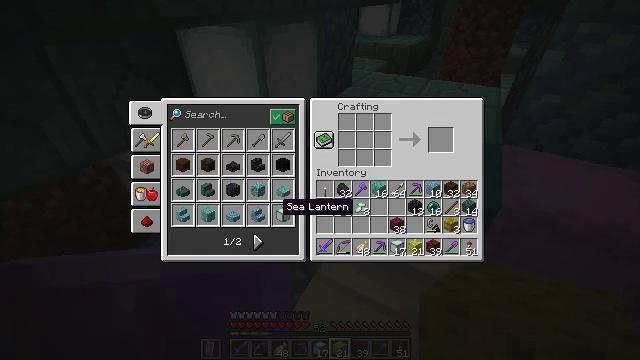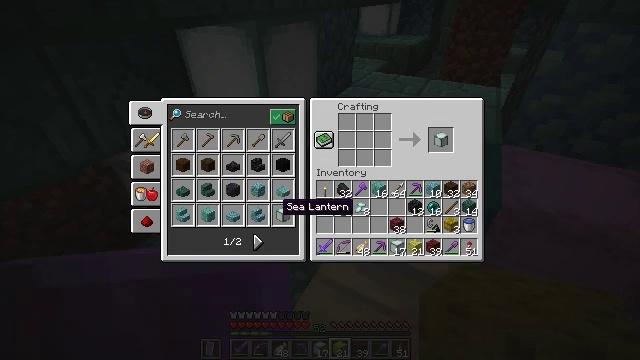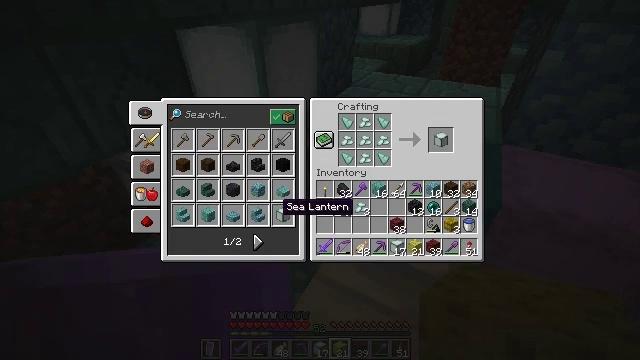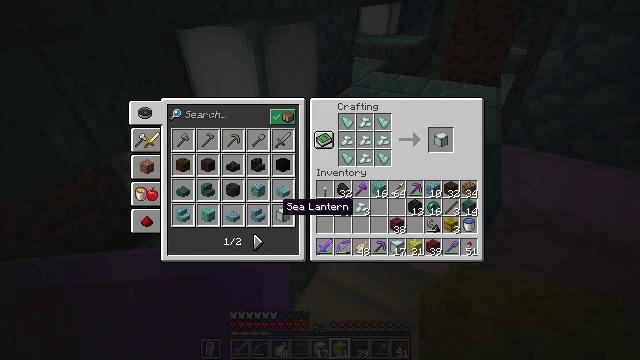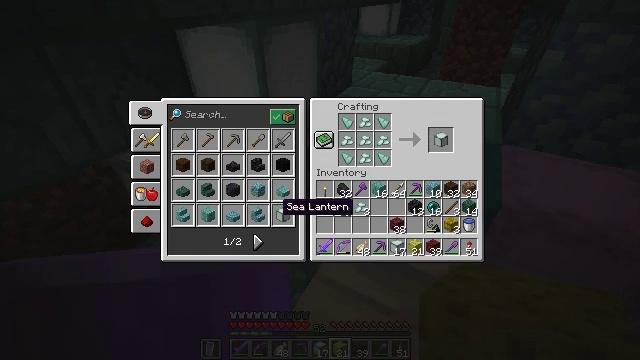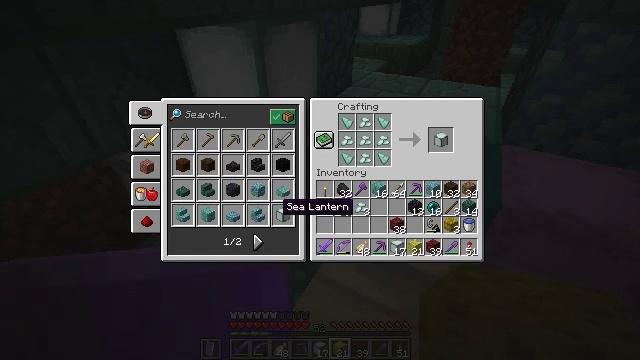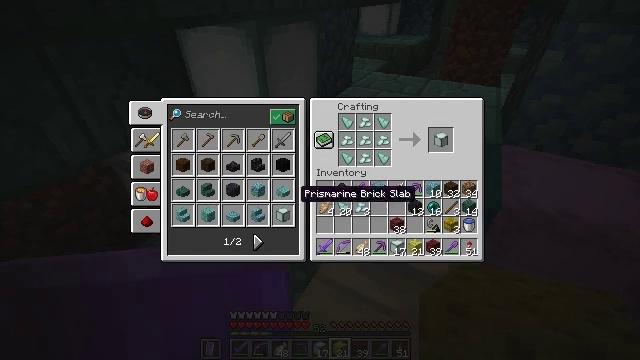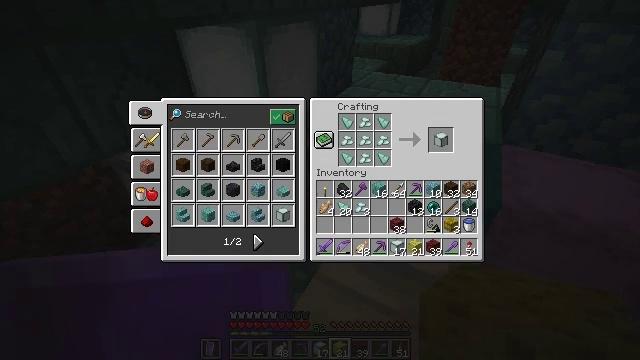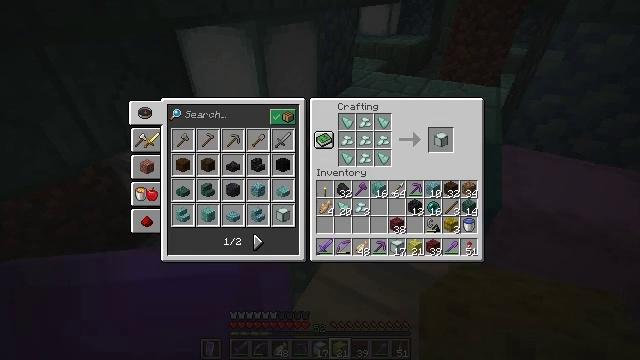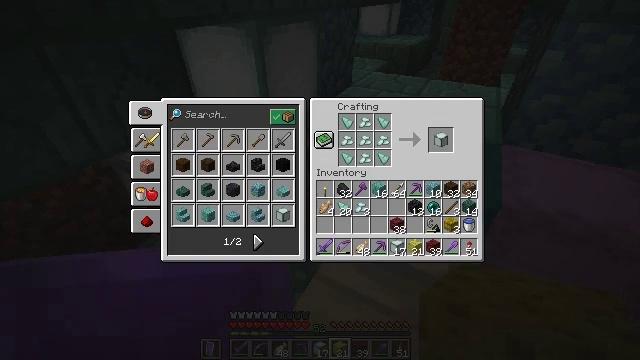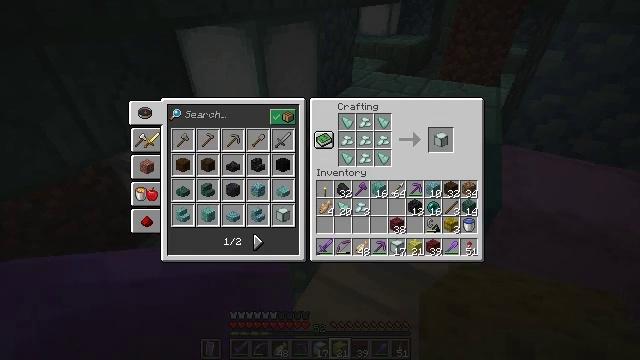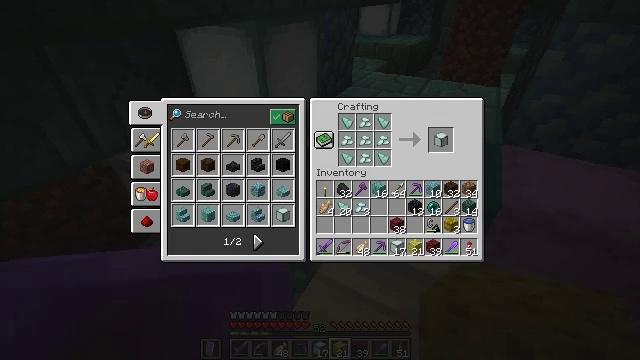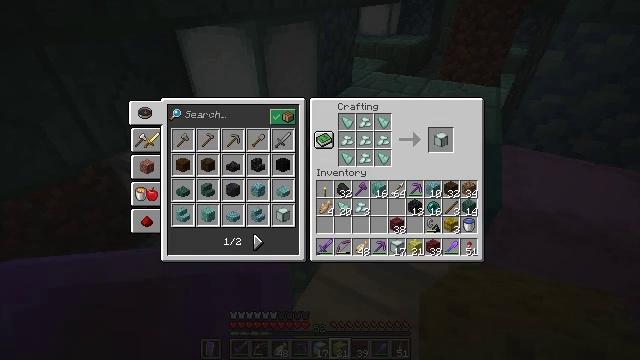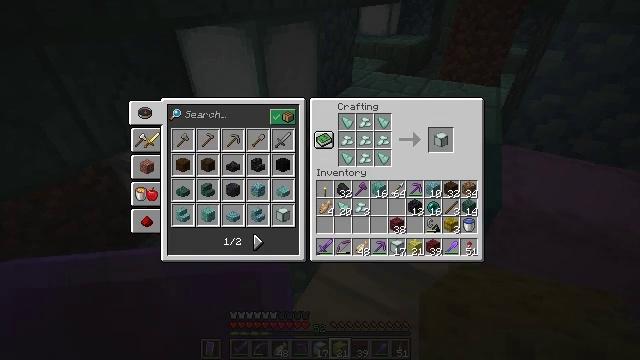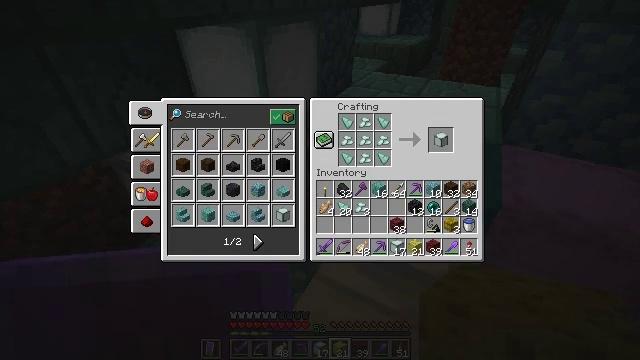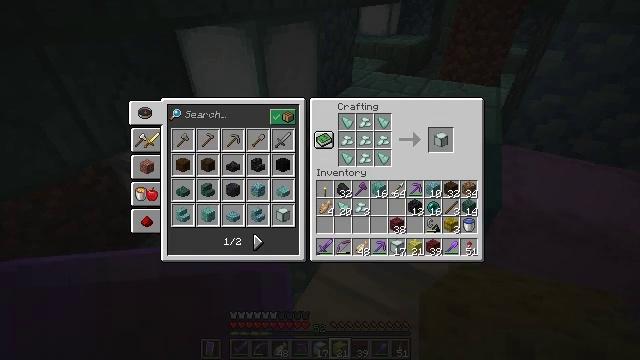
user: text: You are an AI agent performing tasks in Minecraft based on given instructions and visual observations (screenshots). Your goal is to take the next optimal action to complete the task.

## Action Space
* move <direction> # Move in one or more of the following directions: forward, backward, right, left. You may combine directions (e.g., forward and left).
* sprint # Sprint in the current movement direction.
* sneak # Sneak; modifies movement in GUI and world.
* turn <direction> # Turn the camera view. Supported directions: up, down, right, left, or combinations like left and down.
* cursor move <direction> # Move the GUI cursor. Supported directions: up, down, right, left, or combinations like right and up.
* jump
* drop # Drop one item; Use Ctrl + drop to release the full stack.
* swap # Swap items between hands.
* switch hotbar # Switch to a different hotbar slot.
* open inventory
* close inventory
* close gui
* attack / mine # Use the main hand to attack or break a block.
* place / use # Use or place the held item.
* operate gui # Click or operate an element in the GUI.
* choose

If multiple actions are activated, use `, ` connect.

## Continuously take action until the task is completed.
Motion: motion action
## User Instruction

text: Put prismarine materials in the crafting table to craft a sea lantern.
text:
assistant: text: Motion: sneak, attack / mine
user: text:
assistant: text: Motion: sneak, attack / mine
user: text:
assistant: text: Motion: sneak, attack / mine
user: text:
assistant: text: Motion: sneak, attack / mine
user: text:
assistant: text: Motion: sneak, attack / mine
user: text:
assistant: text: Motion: sneak, turn right and up, attack / mine
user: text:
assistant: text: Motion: sneak, turn right and up
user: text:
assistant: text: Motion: sneak, turn right and up
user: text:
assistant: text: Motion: sneak, turn right and up
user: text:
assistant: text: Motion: sneak, turn right
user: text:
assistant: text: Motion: sneak
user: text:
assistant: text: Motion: sneak
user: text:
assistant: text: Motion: sneak
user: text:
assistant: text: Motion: sneak
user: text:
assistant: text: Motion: sneak
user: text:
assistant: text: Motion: sneak
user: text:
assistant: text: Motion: sneak, turn left
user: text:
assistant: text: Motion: sneak, turn left and up
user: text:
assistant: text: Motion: sneak
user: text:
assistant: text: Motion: sneak
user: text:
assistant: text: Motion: sneak
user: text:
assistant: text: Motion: sneak
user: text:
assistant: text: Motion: sneak
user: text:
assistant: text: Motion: sneak
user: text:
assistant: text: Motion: sneak
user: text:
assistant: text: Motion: sneak
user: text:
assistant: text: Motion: sneak
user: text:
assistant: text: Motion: sneak
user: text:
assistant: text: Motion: sneak
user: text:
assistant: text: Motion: sneak